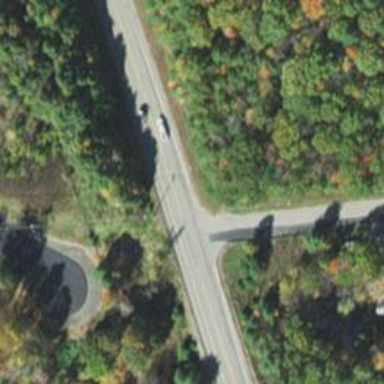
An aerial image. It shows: Asphalt trunk highway.